Question: From data:
'''
Efficiency
'''
ITV Drama 98
C4 Movies 101
More 4 Movies 92
E4 Movies 106
Film4 100
How to get the output as below?

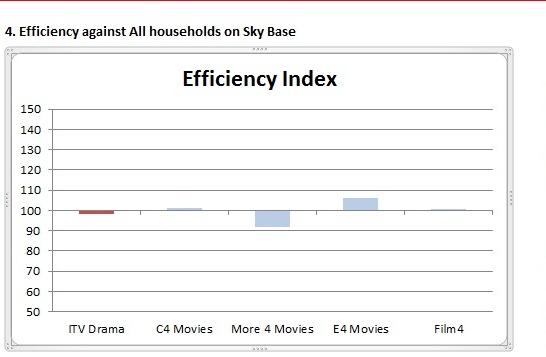
Answer: With your chart data, insert another row that is computed as the score - 100.

Select this row of data, and then do Insert | Chart, Column Chart:

From there it is a simple matter of making the formatting adjustments (remove the legend, add a title, set the axis scale & gridline display properties, etc).